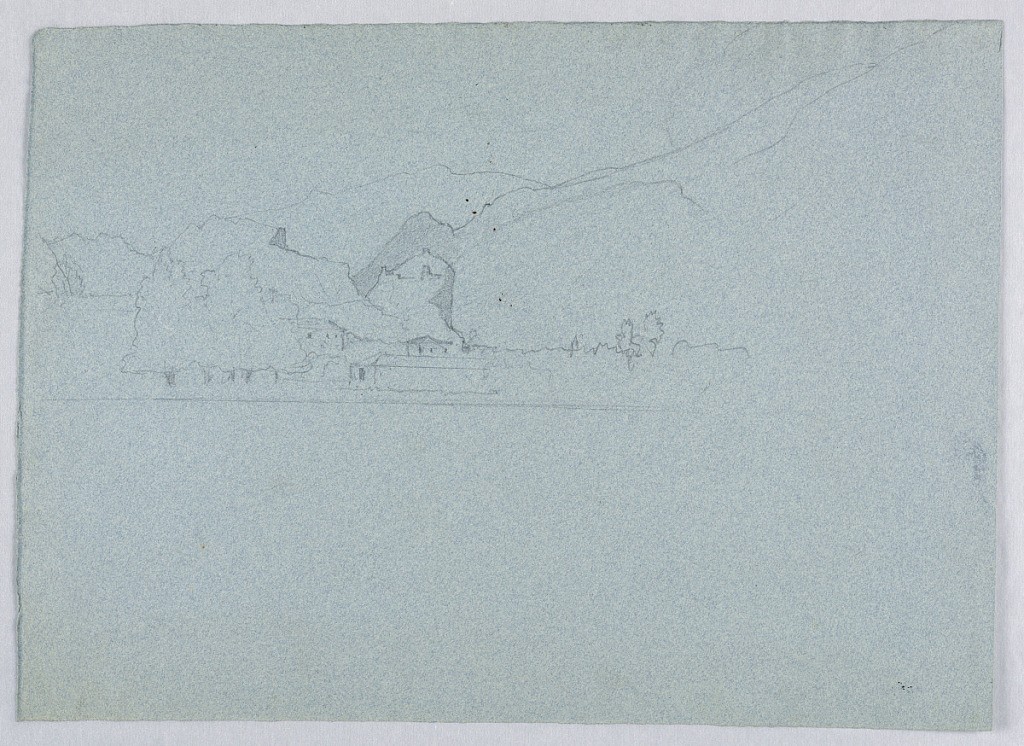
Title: Study of landscape
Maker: William Stanley Haseltine, American, 1835–1900
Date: ca. 1855
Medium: Graphite on paper
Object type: Drawing
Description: Sketch of a small village along a river bank.